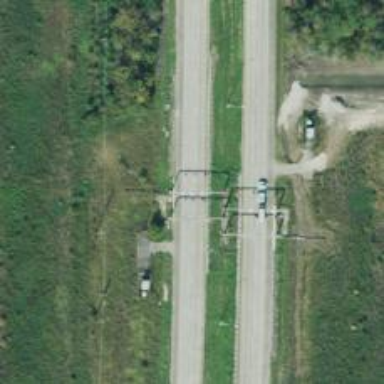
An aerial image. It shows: Toll gantry on the road.